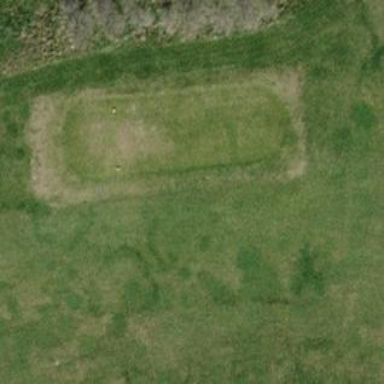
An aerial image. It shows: Grassy area designated as golf tee.